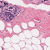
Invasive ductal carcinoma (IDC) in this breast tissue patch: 0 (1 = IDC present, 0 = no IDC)